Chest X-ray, PA view. Patient: 31 years old, sex F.
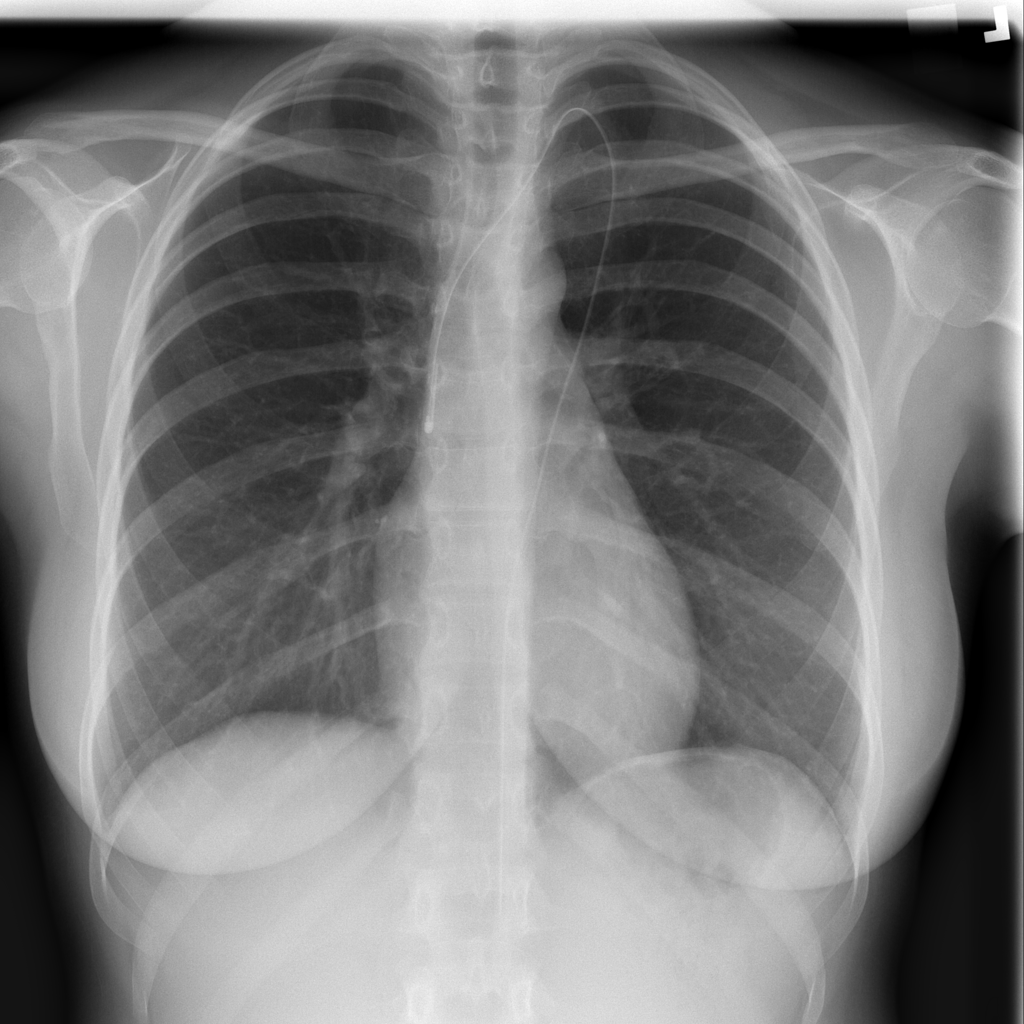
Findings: No Finding